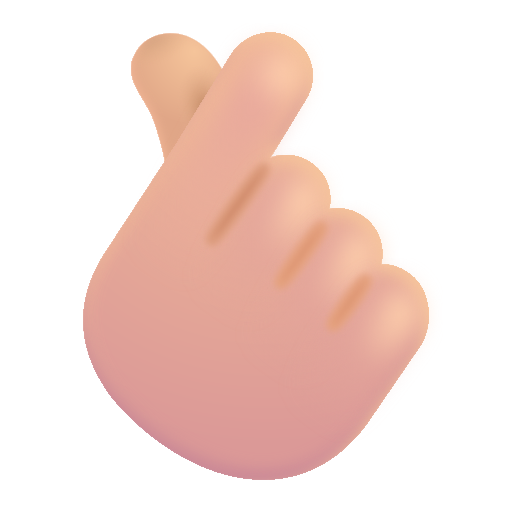
hand with index finger and thumb crossed color  light